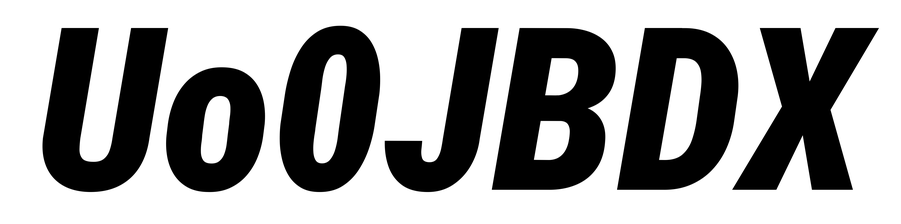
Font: Roboto-Italic_Condensed_Black_Italic